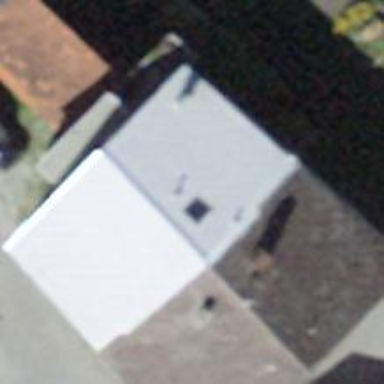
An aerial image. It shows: Guest house that serves as bed and breakfast.